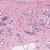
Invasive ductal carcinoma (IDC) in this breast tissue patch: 1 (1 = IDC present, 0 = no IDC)